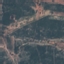
Land use / land cover class: HerbaceousVegetation